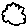
Label: cloud